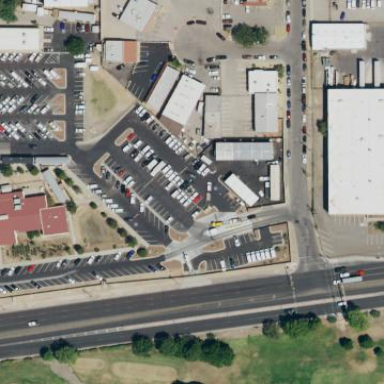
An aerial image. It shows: Parking area with surface.